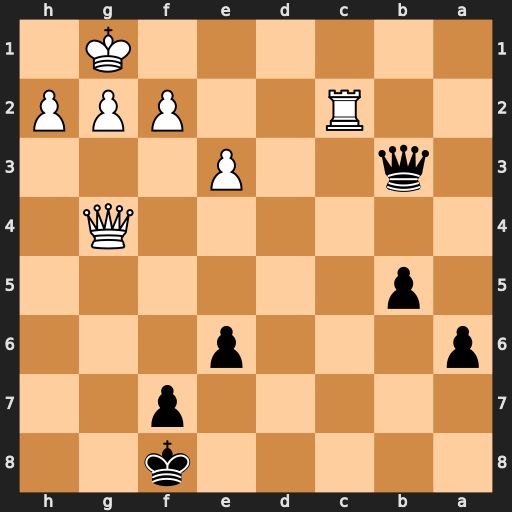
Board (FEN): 5k2/5p2/p3p3/1p6/6Q1/1q2P3/2R2PPP/6K1
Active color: b
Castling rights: -
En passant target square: -
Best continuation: Qb1+ Rc1 Qxc1+ Qd1 Qxd1#